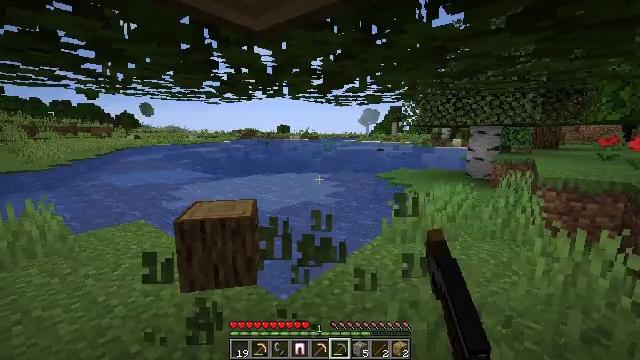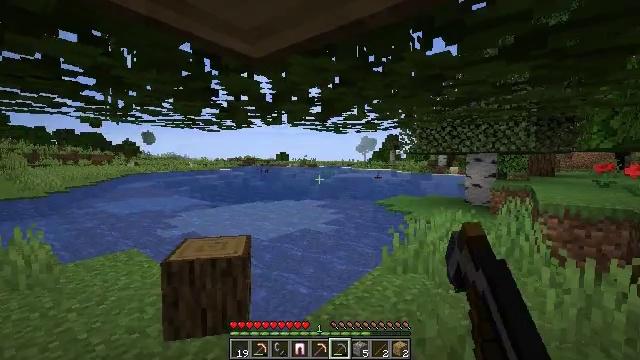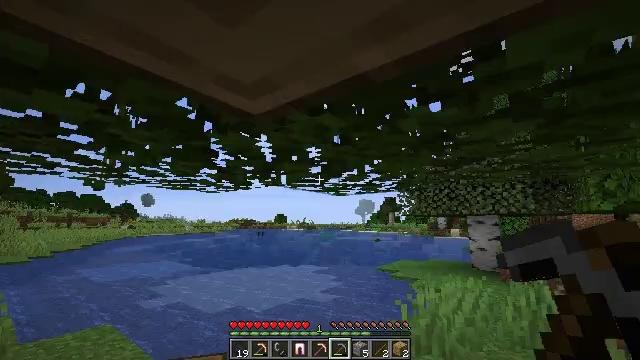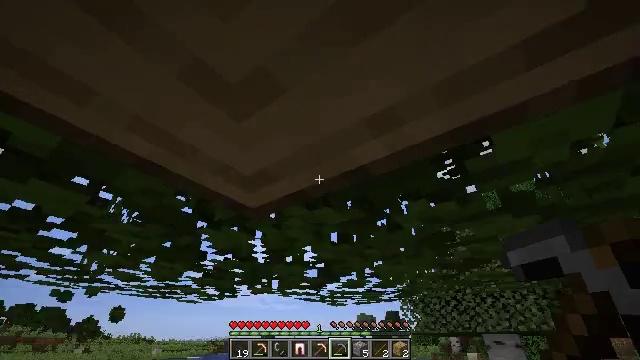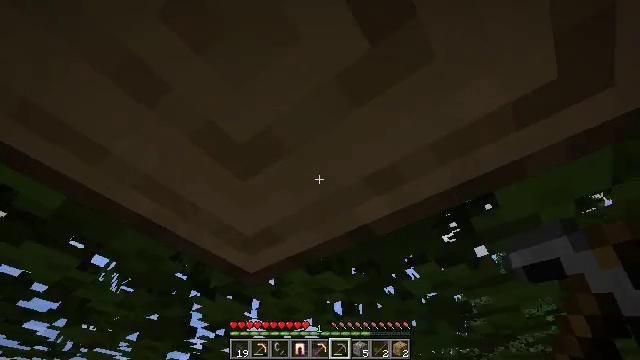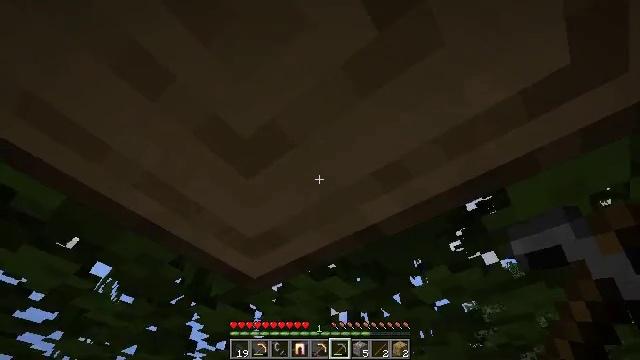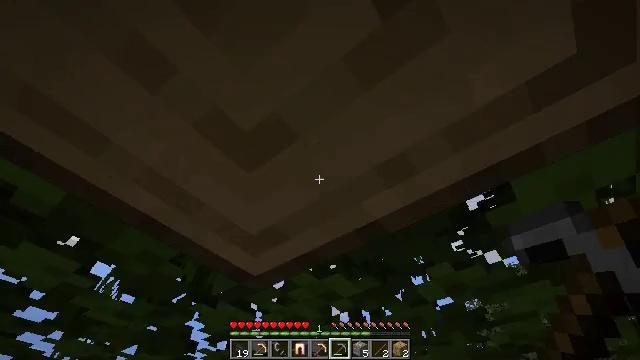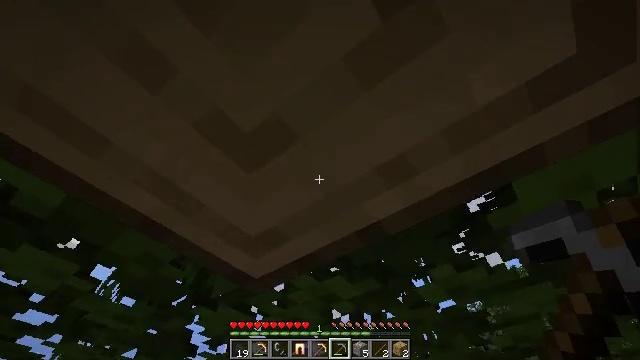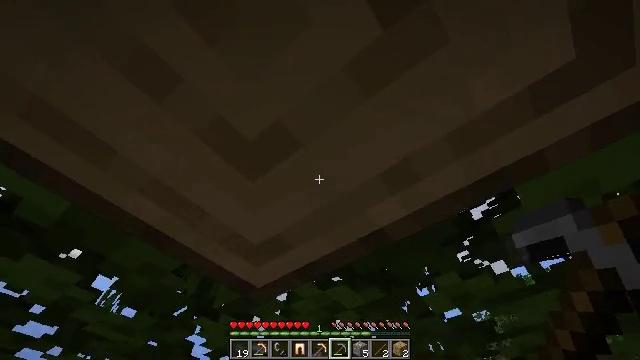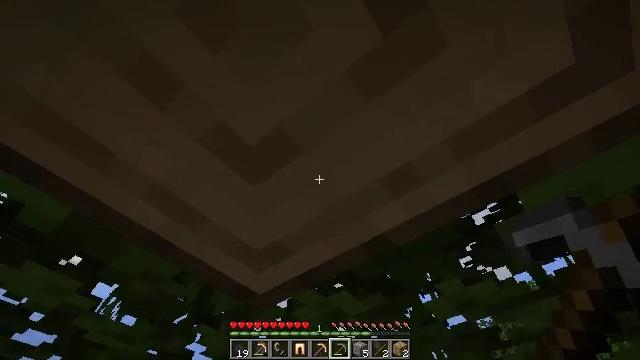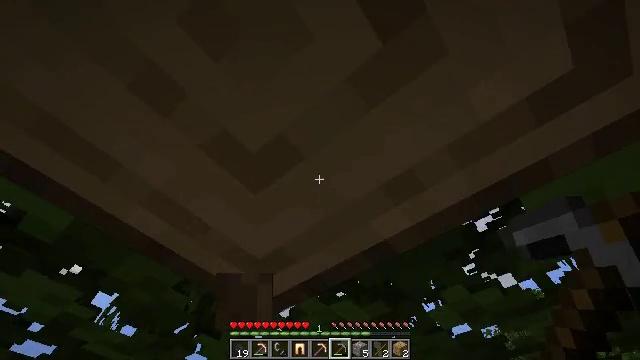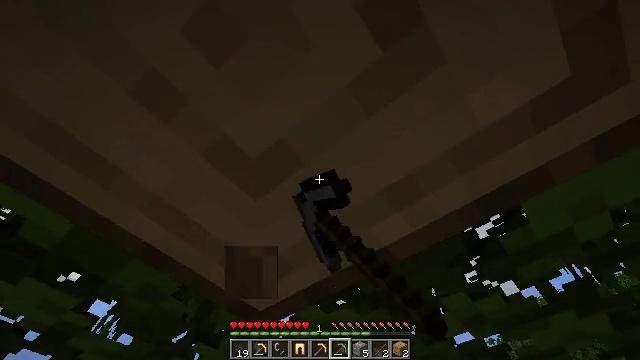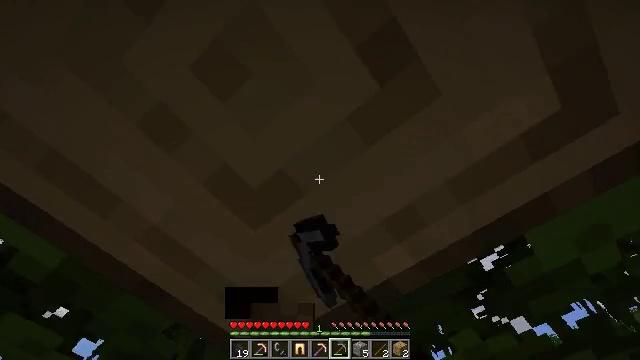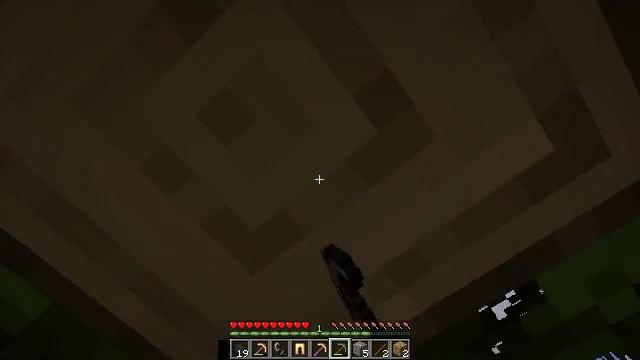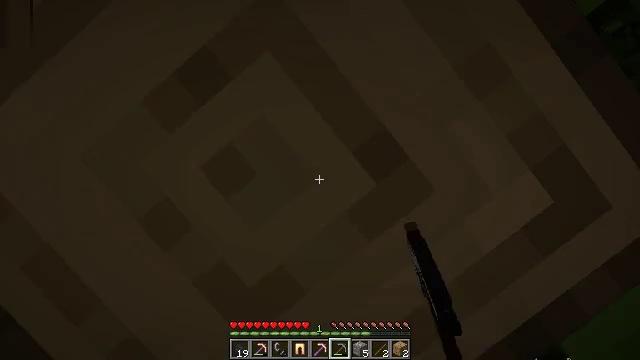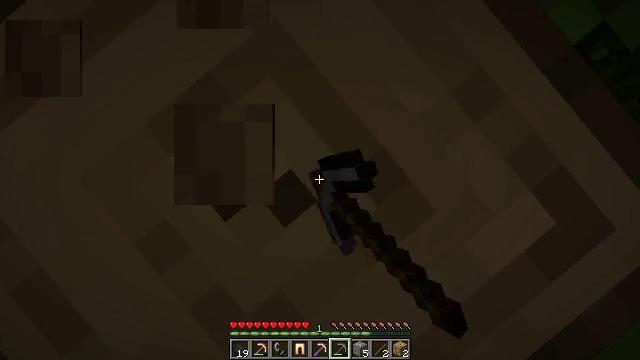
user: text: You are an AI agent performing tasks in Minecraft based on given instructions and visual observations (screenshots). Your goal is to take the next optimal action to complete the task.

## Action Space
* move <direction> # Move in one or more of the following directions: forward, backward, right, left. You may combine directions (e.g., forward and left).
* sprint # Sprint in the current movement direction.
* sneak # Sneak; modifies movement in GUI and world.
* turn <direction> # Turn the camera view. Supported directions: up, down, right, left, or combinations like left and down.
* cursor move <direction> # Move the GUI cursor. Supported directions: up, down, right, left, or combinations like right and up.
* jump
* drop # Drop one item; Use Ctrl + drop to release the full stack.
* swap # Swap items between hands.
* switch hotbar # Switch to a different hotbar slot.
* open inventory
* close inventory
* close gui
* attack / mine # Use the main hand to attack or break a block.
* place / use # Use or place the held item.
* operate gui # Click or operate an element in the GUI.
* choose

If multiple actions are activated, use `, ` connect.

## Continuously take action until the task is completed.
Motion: motion action
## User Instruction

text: Cut down the tree and harvest oak logs.
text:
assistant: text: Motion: turn up
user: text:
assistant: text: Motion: turn up
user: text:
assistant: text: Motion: turn right and up
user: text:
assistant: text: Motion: turn up
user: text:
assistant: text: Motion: turn up
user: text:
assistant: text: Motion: no_op
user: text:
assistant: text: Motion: no_op
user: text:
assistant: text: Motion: turn up
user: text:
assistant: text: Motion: turn up
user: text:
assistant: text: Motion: turn up, attack / mine
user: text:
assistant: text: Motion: turn up, attack / mine
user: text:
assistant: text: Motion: turn up, attack / mine
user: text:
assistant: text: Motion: turn up, attack / mine
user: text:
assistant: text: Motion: turn up, attack / mine
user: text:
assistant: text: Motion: turn up, attack / mine
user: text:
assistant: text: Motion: turn up, attack / mine
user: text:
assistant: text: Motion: attack / mine
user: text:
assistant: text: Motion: attack / mine
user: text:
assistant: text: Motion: attack / mine
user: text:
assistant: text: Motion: attack / mine
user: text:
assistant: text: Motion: attack / mine
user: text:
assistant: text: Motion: attack / mine
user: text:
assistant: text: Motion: attack / mine
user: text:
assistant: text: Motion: attack / mine
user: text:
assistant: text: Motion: attack / mine
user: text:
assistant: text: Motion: attack / mine
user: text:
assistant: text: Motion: attack / mine
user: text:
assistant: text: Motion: attack / mine
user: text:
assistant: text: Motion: attack / mine
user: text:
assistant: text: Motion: attack / mine